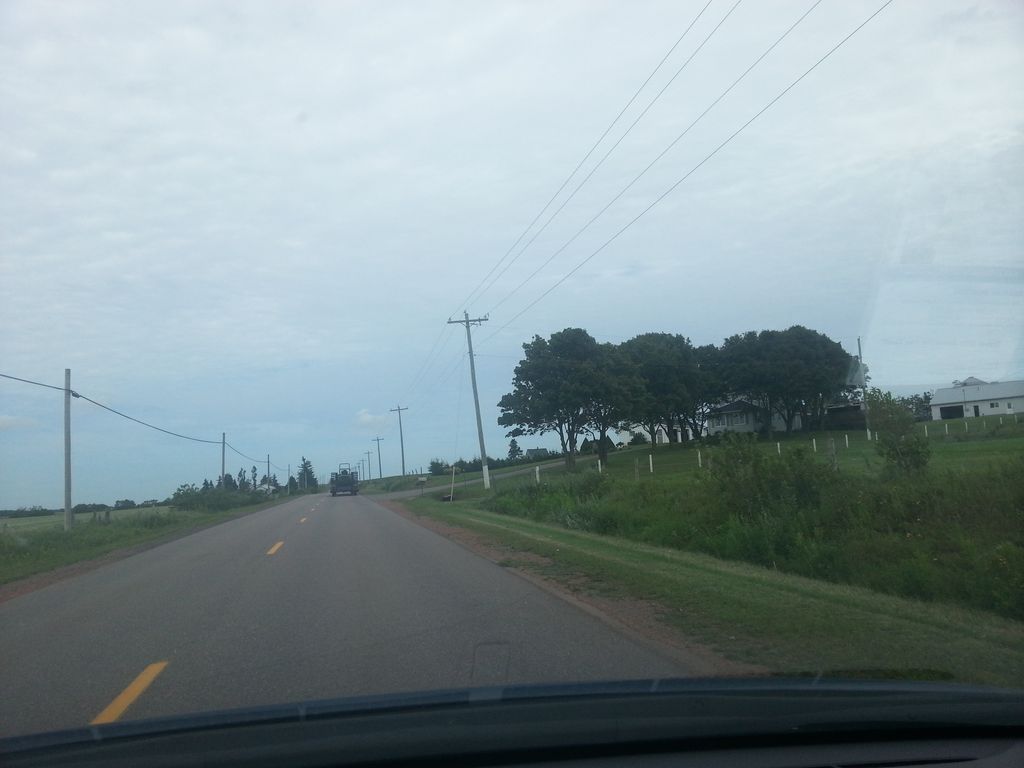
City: charlottetown